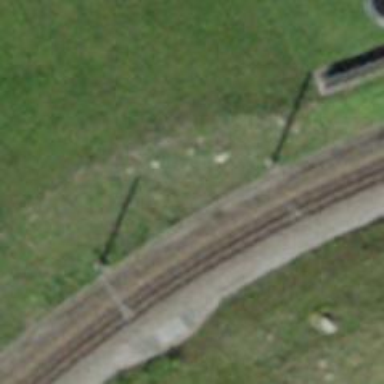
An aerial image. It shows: Narrow-gauge railway with single track. The railway is electrified with contact line.